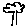
Label: tree